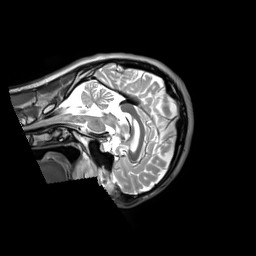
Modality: T2w
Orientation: sagittal
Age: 22
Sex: male
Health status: ill
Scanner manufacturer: siemens
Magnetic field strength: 3 T
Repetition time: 2.8 s
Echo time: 0.326 s